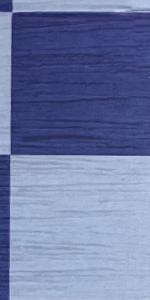
Label: Empty